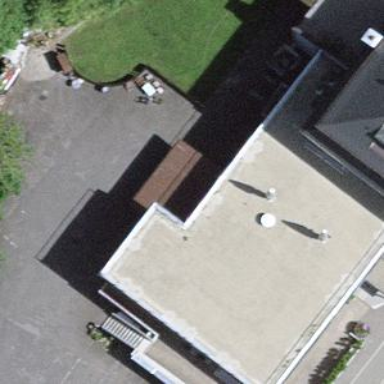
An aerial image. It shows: View of roof of building.